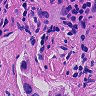
Metastatic tissue present: yes